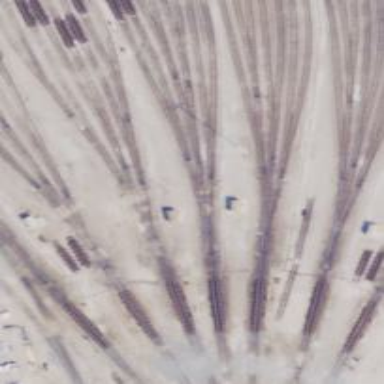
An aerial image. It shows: Railway yard in service.